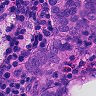
Metastatic tissue present: yes